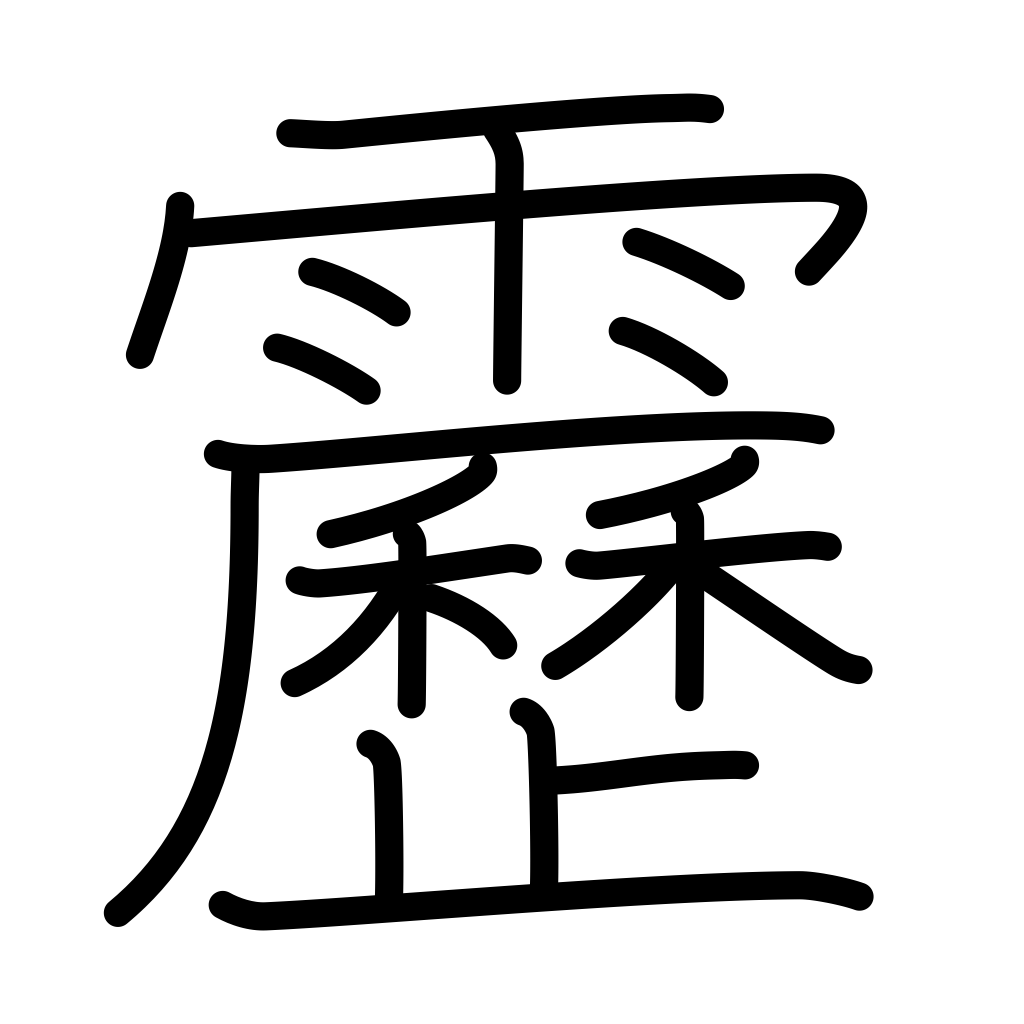
Meaning: violent, thunder, lightening